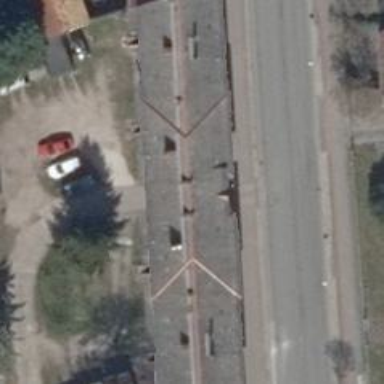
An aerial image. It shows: Driveway with covered roof.